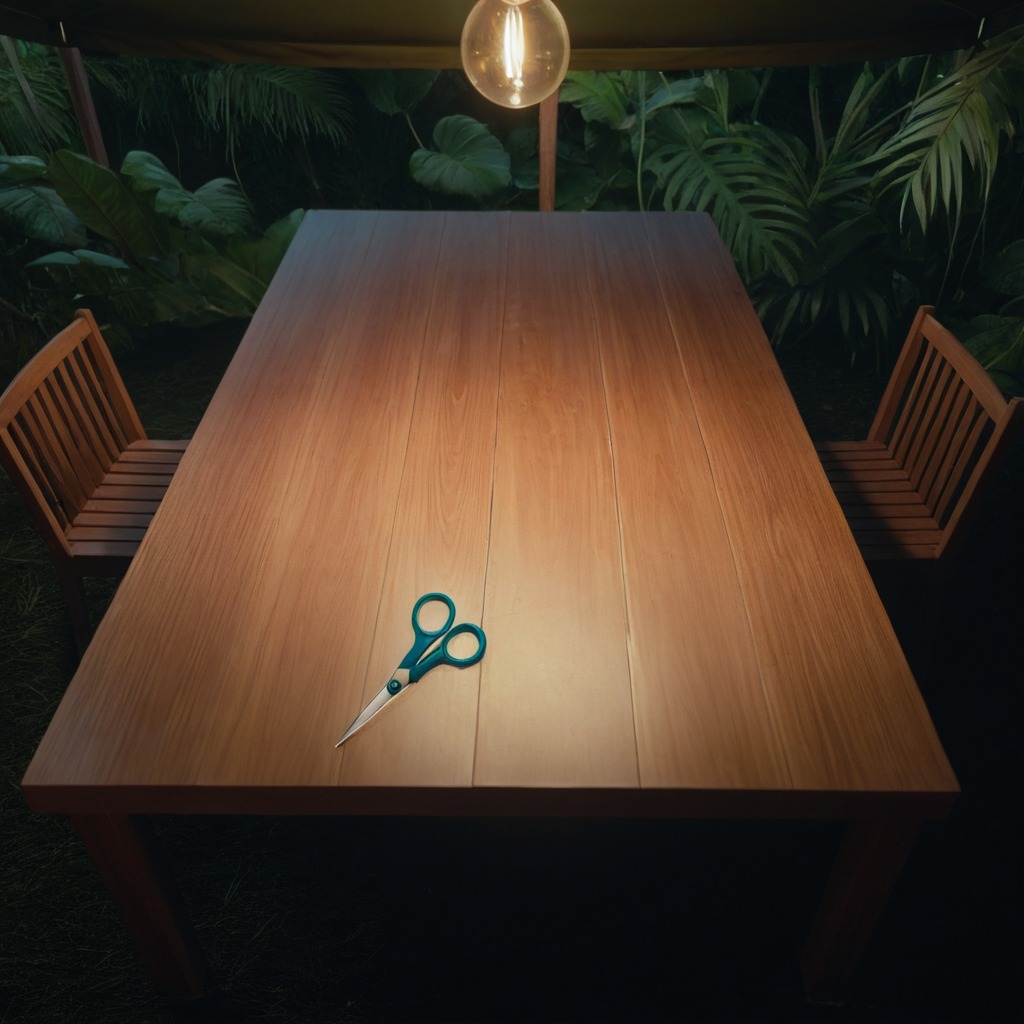
A scissor lies on a wooden table inside a jungle field workshop tent at night.